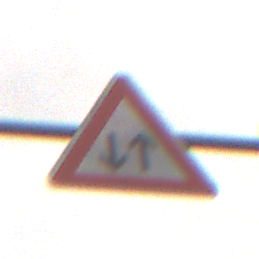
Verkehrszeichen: Gegenverkehr
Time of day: Midday
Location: Outdoor (Nature)
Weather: Overcast
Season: NotSpecified
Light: Natural